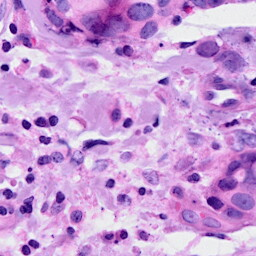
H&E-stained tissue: Breast